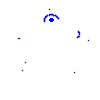
Particle: pion